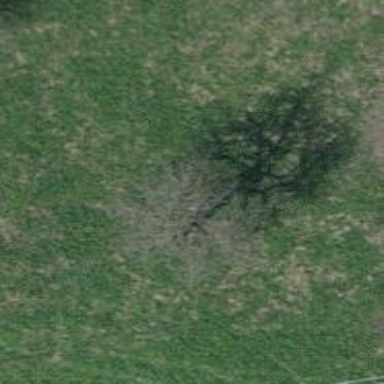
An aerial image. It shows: Beautiful tree in nature.